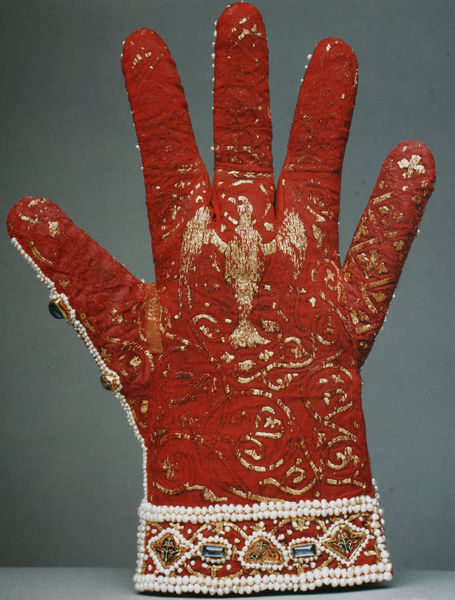
Titel: Handschuh, Innenseite
Künstler: Königliche Hofwerkstatt von Palermo
Standort: Wien
Institution: Schatzkammer
Schlagwörter: adler, blau, flügel, hand, vogel, weiß, blumen, daumen, finger, grau, handschuh, schmuck, rot, mode, muster, ornament, silber, spitze, stein, steine, taube, bestickt, gold, reich, stickerei, stoff, adel, saum, borte, diamanten, edelsteine, perle, perlen, schön, ranken, schnabel, formen, rand, kaiser, könig, bordüre, handarbeit, nähen, dekor, ornamente, verzierung, bronze, edel, knöpfe, foto, fotografie, photographie, blut, kreuz, lilie, photo, farbfoto, leder, mittelalter, edelstein, reichtum, museum, innenseite, stickereien, gestickt, filigran, textil, verzeirung, gegenstand, objekt, spiralen, aufnahme, perlenband, wertvoll, saphir, dokumentation, perlband, abgetragen, smaragd, heiliger geist, aquamarin, seraphim, kyoto, benutzt, abgenutzt, fingerhandschuh, schmuckstein, juwelen, innenfläche, z, ornamenet, litrgisch, perlenbesetzt